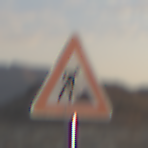
Verkehrszeichen: Arbeitsstelle
Umgebung: Outdoor, Nature
Tageszeit: SunriseSunset
Wetter: PartlyCloudy
Licht: Natural
Jahreszeit: NotSpecified
Kontrast: HighContrast